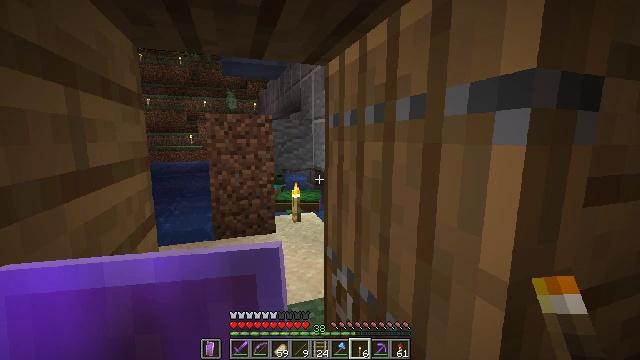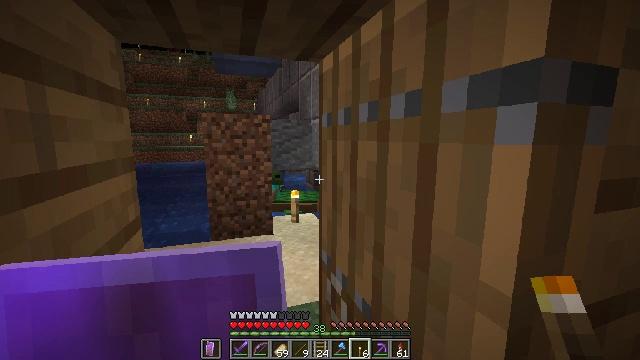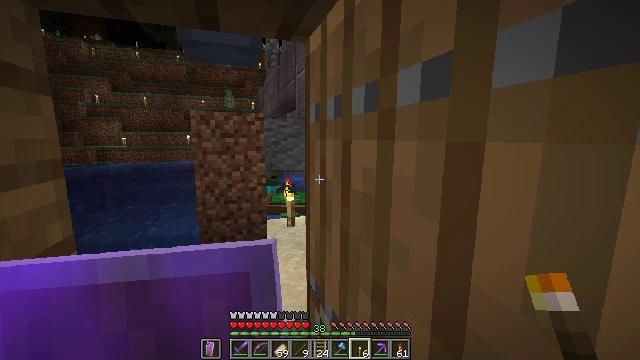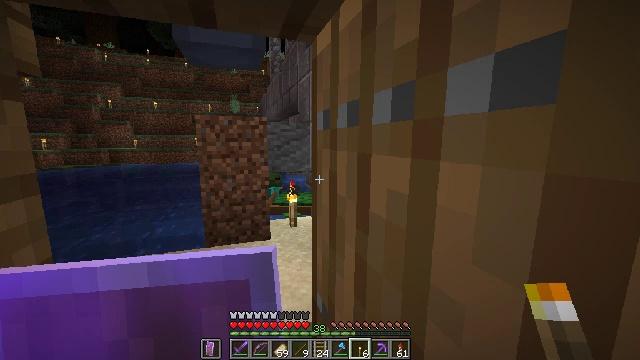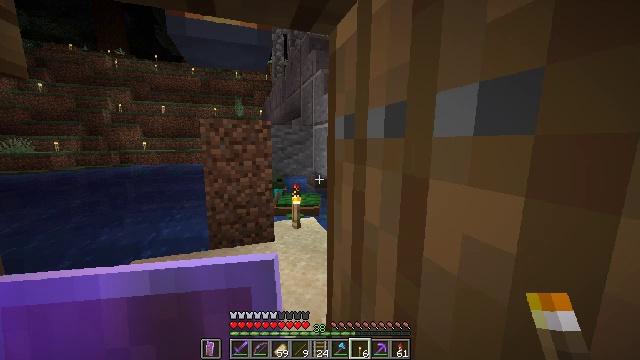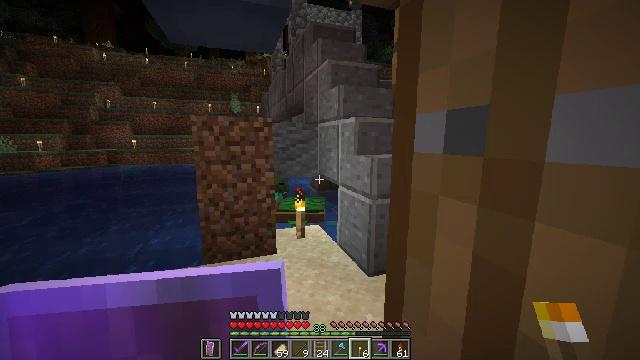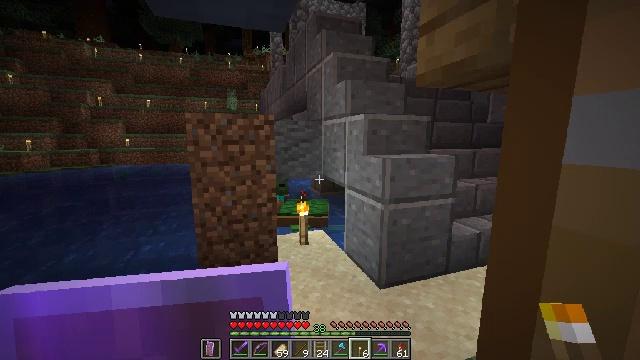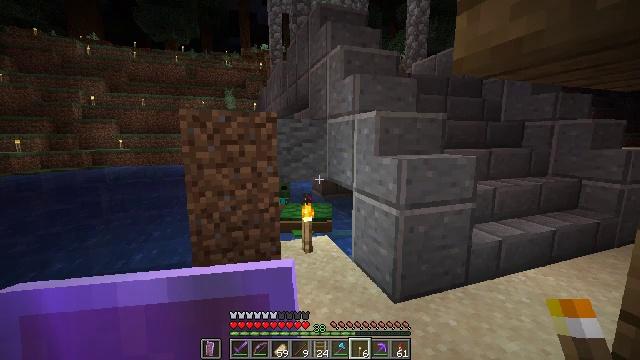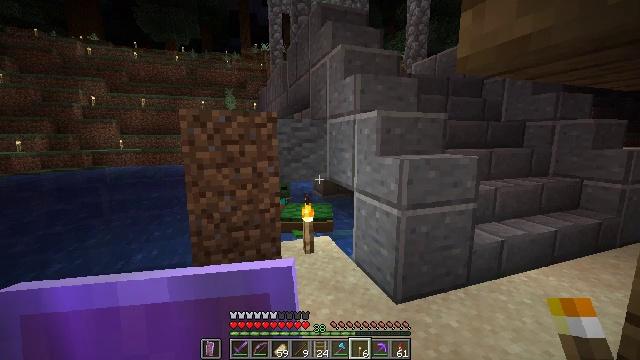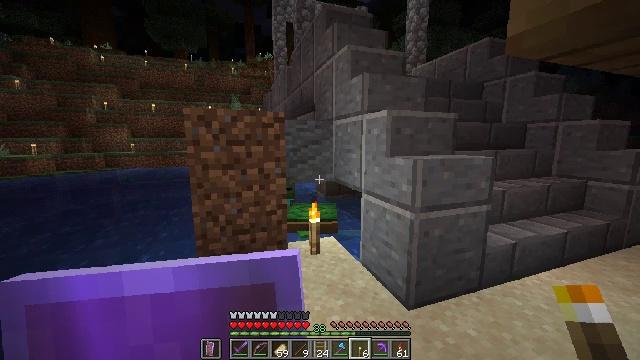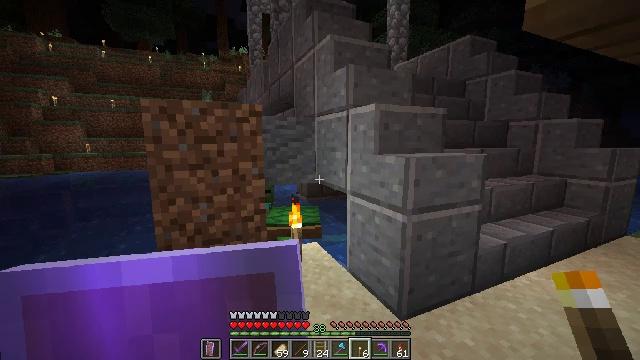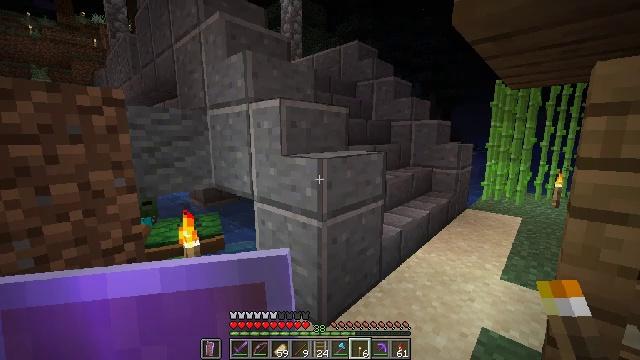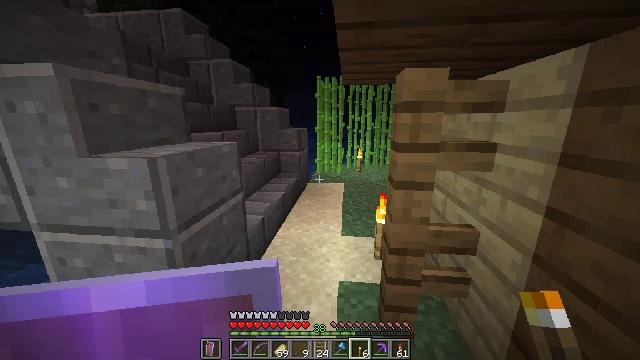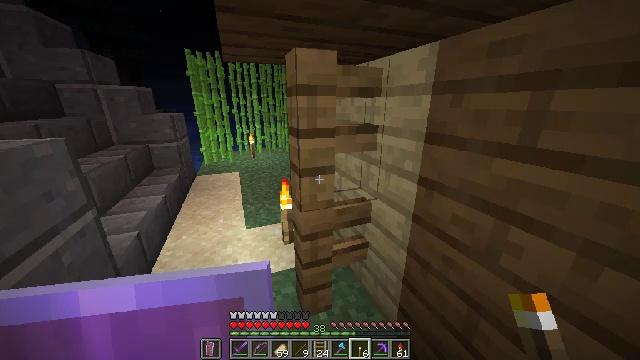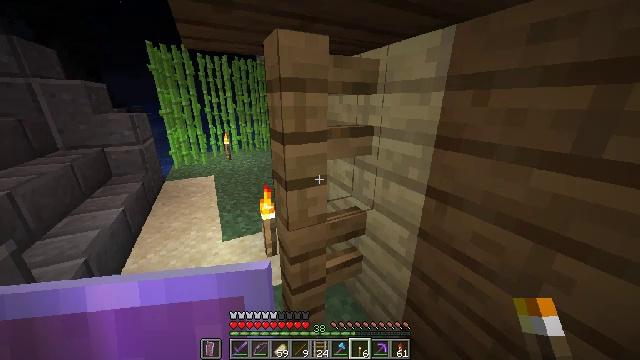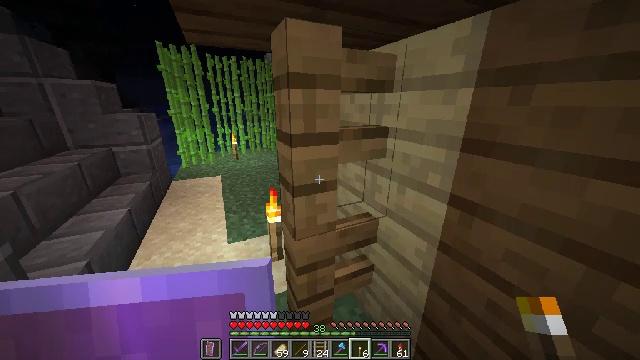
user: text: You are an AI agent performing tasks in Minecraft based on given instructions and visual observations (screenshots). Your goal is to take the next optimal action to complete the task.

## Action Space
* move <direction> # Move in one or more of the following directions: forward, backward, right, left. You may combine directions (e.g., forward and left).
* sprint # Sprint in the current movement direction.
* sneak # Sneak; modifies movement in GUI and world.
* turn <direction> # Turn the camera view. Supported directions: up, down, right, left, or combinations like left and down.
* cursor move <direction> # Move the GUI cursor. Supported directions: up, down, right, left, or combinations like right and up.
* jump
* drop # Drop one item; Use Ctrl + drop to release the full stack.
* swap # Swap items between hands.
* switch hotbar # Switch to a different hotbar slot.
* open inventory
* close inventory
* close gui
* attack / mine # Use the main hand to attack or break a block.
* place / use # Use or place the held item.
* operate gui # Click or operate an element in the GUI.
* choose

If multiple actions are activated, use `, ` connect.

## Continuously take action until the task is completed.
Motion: motion action
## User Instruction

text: Pick up the rail by attacking it.
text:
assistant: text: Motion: move forward, sprint
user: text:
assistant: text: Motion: move forward, sprint
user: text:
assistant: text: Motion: move forward, sprint
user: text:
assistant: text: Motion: move forward, sprint
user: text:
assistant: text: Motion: move forward, sprint
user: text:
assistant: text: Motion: move forward, sprint
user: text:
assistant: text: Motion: move forward, sprint
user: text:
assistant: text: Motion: move forward, sprint
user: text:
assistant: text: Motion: move forward, sprint
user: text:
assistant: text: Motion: move forward, sprint, turn right
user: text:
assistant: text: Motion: move forward, sprint, turn right
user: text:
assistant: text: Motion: move forward, sprint, turn right and down
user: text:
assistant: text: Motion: move forward, sprint, turn right and down
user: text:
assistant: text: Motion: move forward, sprint, turn right
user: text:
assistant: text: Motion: move forward, sprint, turn left
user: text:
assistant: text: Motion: move forward, sprint, turn left and up
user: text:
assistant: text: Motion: move forward, sprint, turn left and up
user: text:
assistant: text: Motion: move forward, sprint, turn left
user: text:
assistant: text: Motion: move forward, sprint
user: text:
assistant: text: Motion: move forward, sprint
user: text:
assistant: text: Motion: move forward, sprint
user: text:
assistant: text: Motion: move forward, sprint
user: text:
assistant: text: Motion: move forward, sprint
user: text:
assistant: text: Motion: move forward, sprint
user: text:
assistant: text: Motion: move forward, sprint
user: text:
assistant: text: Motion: move forward, sprint
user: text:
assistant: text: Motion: move forward, sprint
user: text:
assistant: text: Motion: move forward, sprint
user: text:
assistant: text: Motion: move forward, sprint
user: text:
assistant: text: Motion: move forward, sprint